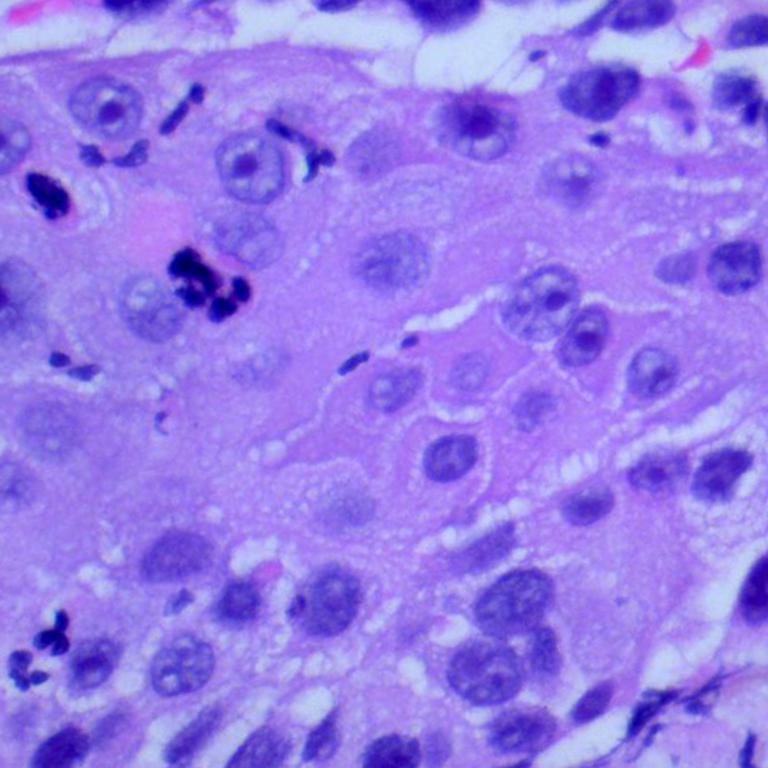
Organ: lung
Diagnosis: squamous carcinomas